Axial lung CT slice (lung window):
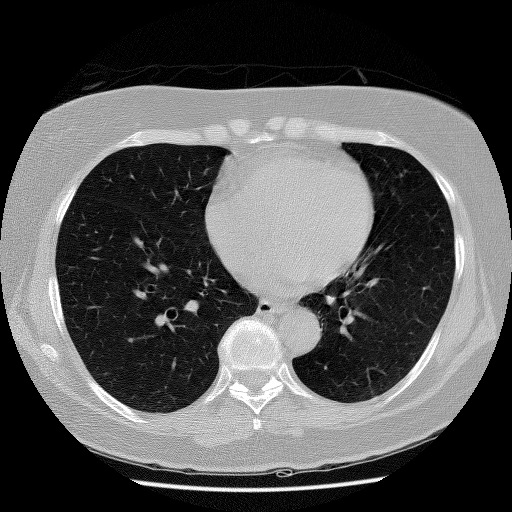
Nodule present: no